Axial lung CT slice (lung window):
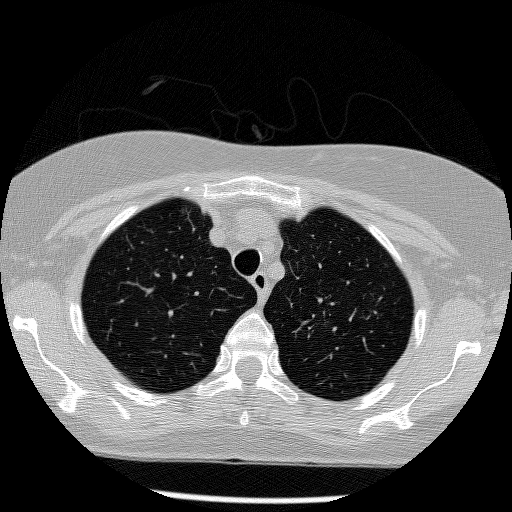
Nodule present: no